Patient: sex M, age 57
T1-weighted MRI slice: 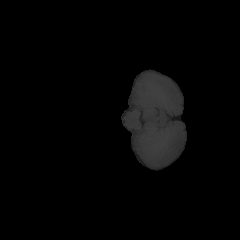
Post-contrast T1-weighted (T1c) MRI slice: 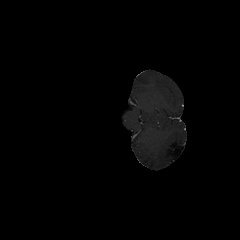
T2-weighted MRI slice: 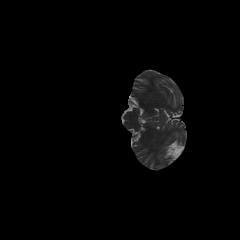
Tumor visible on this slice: no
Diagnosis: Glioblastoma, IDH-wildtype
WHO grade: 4